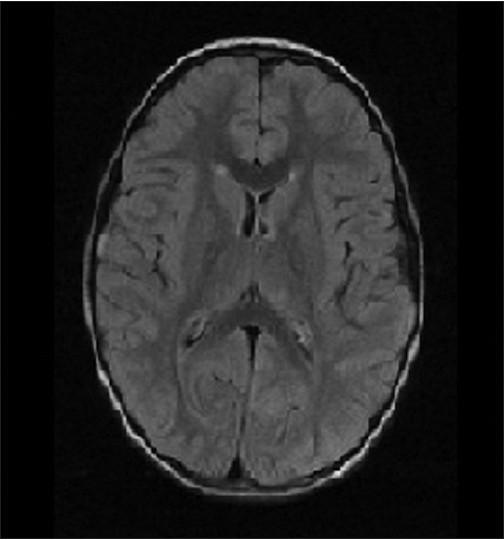
Label: notumor